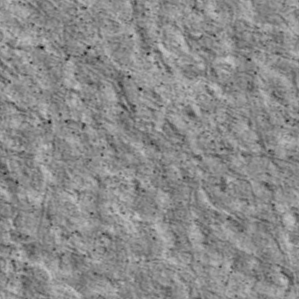
Label: non_frost